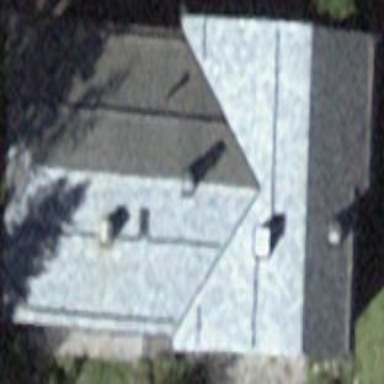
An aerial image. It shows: Building with tiled roof.